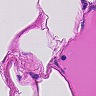
Metastatic tissue present: no